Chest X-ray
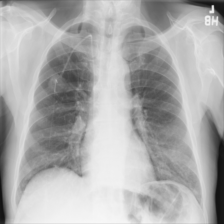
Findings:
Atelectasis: negative
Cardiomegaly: negative
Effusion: positive
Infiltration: positive
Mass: negative
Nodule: negative
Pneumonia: negative
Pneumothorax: negative
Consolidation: negative
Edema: negative
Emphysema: negative
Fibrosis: negative
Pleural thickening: negative
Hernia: negative